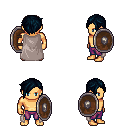
a pixel art fantasy rpg character, male body template, human, tanned skin, gray cape, magenta pants, raven pixie cut hairstyle, shield, four views (front, back, left, right), 2x2 character sprite sheet, small pixel art, hard edges, no anti-aliasing